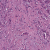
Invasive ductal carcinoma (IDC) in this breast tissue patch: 1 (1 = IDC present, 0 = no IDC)